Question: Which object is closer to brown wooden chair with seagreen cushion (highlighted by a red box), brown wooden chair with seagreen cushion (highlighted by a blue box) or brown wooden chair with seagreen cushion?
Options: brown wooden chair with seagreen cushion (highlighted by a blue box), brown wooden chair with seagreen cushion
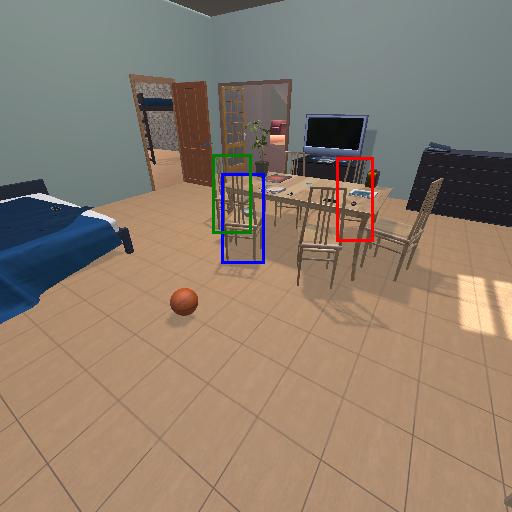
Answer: brown wooden chair with seagreen cushion (highlighted by a blue box)